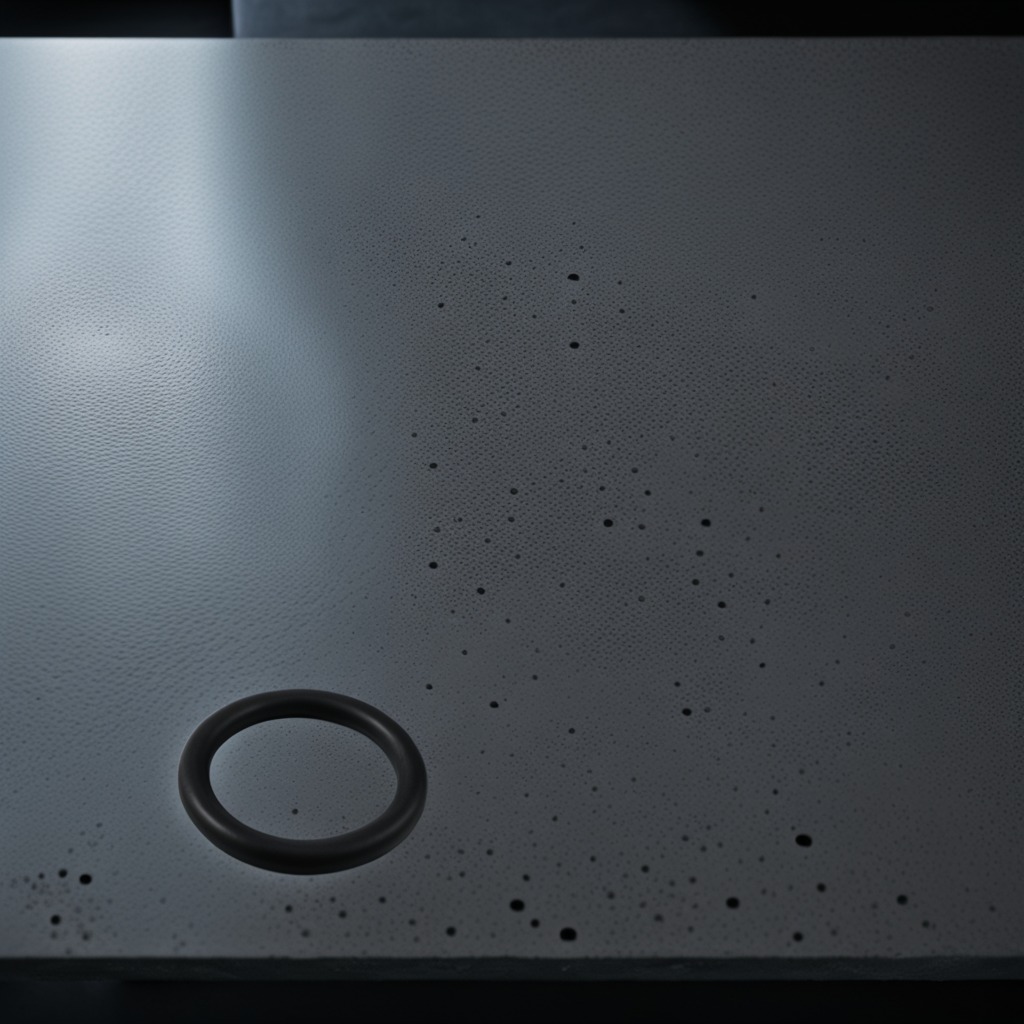
A rubber O-ring lying on the clean granite table inside a workshop at night.